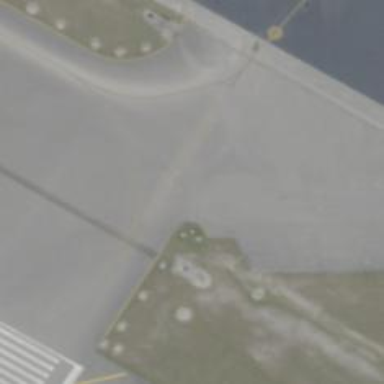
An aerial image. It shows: View of taxiway at the airport.